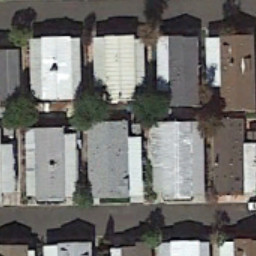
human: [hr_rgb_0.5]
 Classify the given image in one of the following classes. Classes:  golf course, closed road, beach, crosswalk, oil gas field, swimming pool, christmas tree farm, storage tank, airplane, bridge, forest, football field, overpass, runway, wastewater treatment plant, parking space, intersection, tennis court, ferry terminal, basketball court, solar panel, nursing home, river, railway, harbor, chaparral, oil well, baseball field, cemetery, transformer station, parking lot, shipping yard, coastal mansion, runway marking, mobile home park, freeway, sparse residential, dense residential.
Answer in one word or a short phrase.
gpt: mobile home park